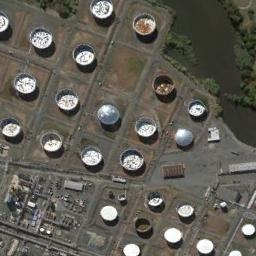
Label: storage tanks